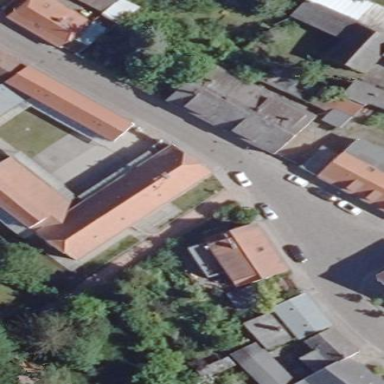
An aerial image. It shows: Kindergarten building.